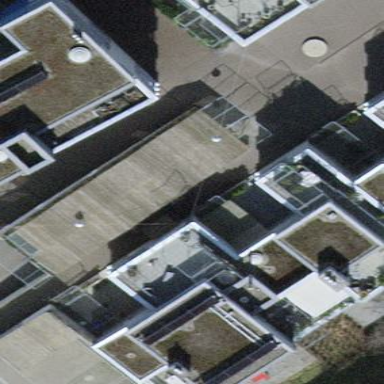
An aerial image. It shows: Flat-roofed apartment building.